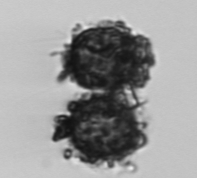
Label: Thalassiosira_TAG_external_detritus